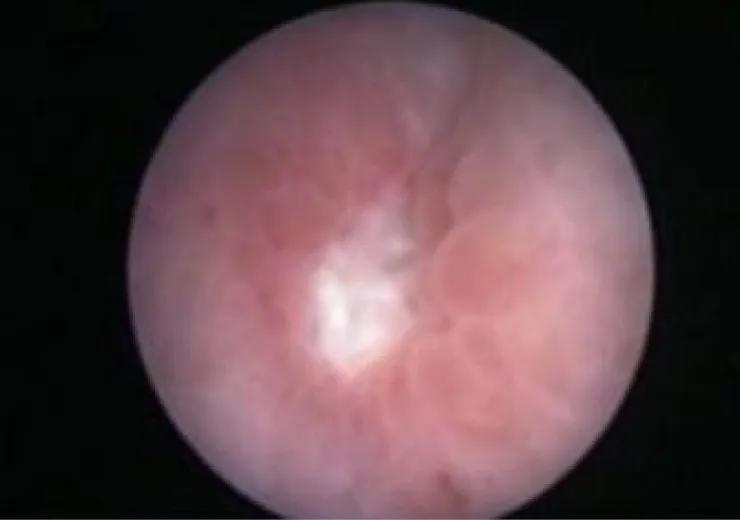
Cystoscopic view of a small perforation at the posterior wall of bladder.
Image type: endoscopy (airway_endoscopy)